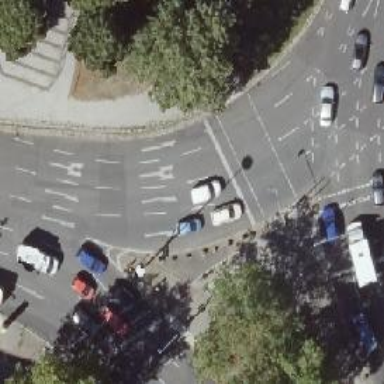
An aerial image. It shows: Primary highway with asphalt surface and circular junction.